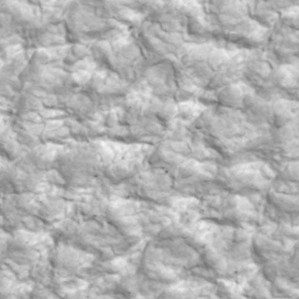
Label: non_frost